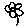
Label: flower